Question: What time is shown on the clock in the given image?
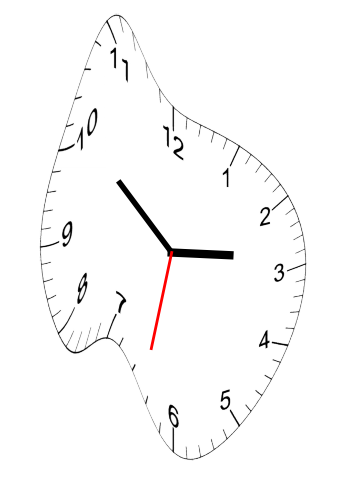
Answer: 02:51:32